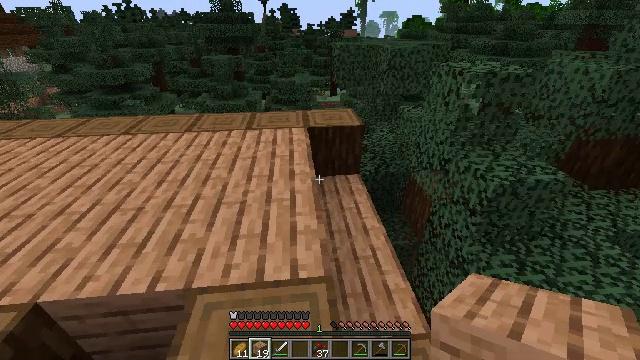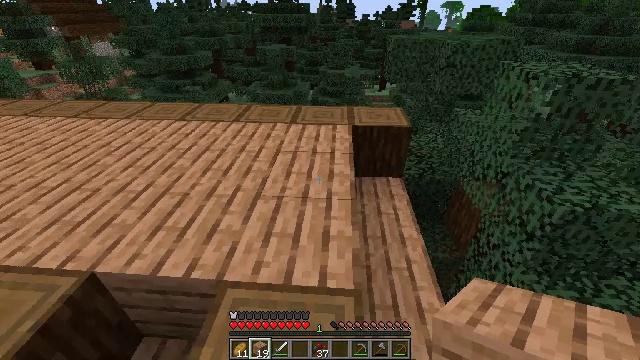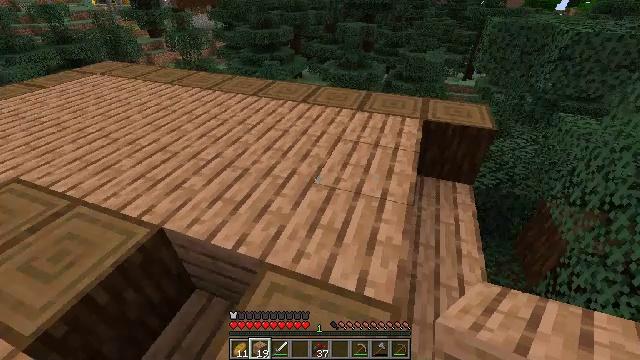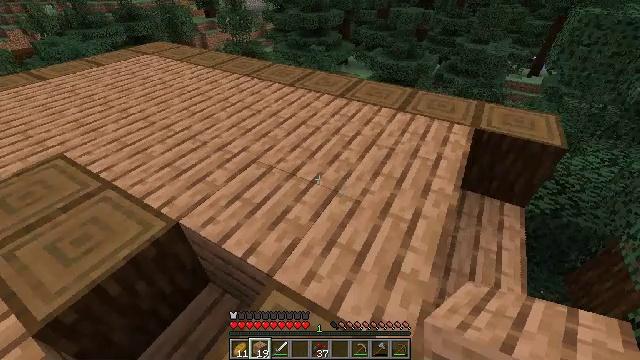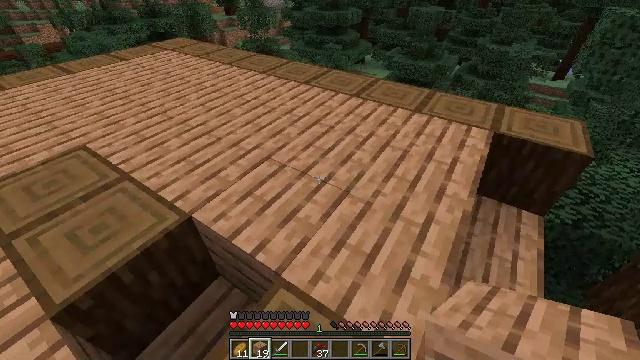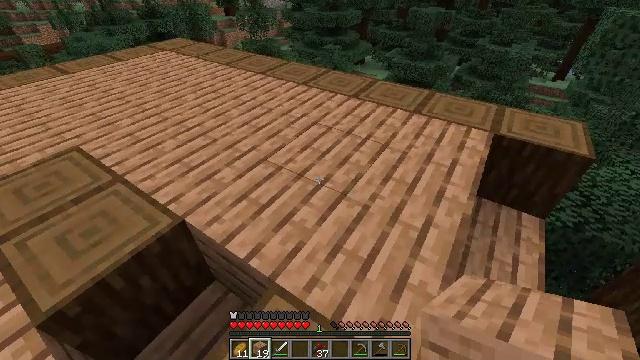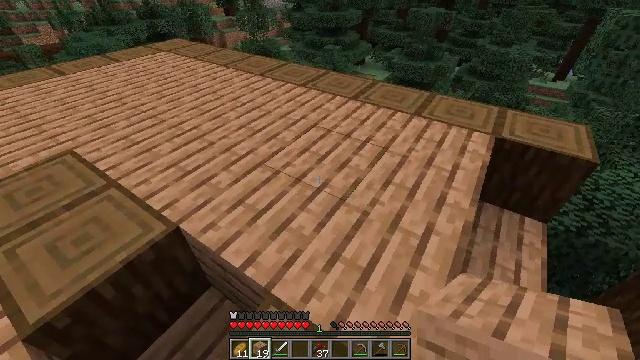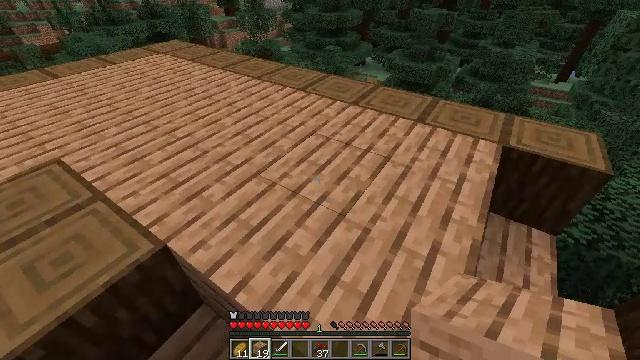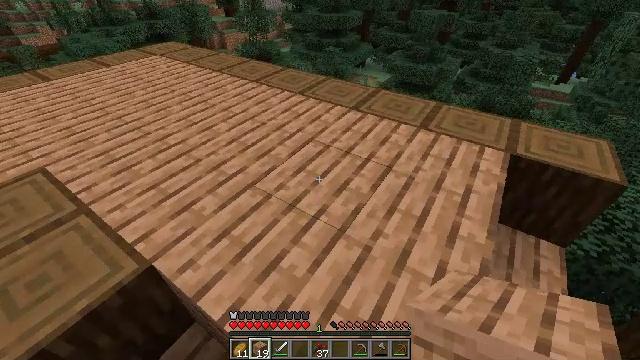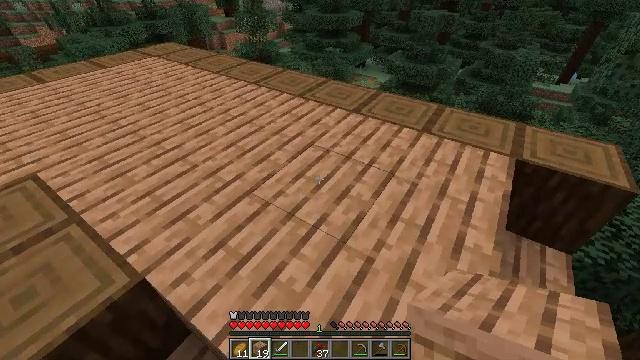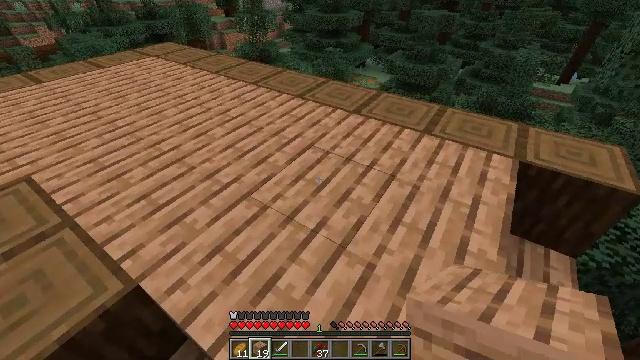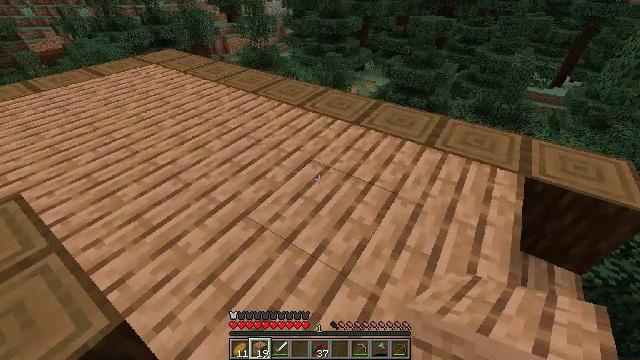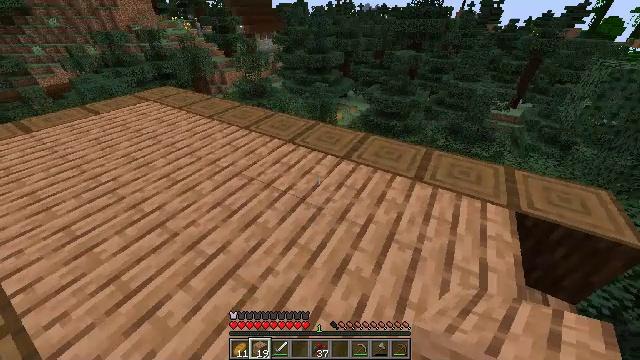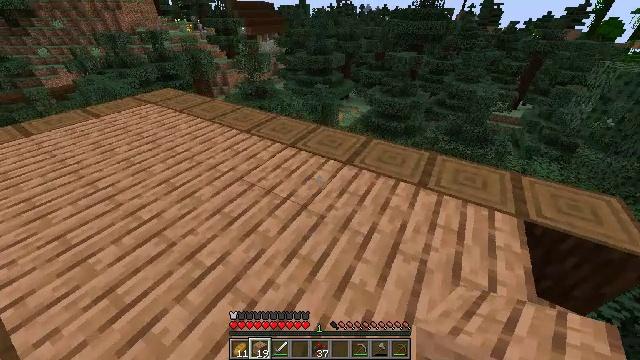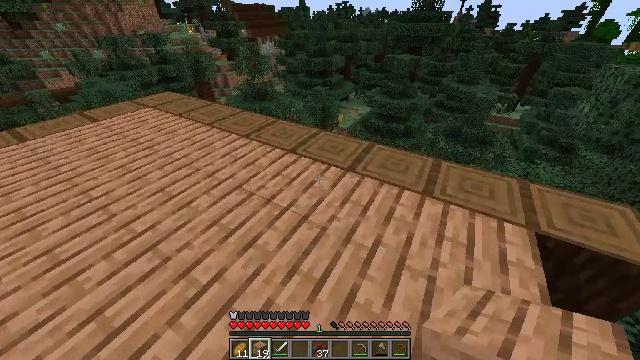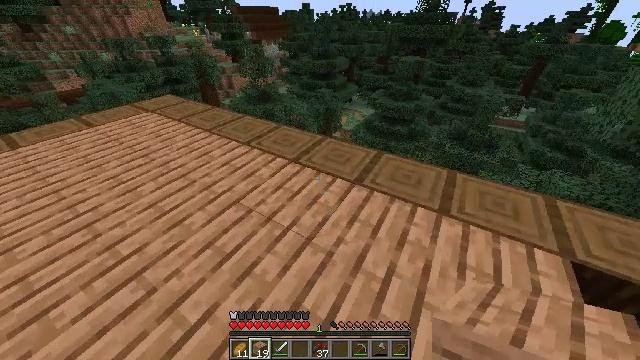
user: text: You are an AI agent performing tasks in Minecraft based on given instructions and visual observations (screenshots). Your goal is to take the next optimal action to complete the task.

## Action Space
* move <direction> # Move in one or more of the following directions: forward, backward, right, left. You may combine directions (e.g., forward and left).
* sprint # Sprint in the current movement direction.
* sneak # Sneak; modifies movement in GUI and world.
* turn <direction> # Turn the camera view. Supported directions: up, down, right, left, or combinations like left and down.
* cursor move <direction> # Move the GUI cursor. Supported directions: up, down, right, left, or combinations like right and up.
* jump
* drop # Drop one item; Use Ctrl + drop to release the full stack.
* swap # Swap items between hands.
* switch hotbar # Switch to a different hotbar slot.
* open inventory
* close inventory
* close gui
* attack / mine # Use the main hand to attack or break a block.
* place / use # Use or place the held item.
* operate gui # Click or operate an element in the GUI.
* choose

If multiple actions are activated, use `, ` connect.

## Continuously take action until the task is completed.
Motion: motion action
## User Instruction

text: Mine spruce leaves from the tree.
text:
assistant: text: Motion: move forward, turn left and down
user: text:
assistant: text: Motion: move forward, turn left and down
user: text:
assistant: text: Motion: turn left and down
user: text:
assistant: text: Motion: turn left
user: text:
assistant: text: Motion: no_op
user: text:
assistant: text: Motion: move forward
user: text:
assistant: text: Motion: move forward
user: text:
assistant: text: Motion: move forward
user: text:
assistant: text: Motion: no_op
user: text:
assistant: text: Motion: move forward
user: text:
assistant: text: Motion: move forward
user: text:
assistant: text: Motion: move forward, turn right and up
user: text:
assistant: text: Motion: move forward
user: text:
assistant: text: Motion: move forward
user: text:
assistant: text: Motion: move forward
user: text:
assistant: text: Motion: move forward, turn left and up
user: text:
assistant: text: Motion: move forward, turn right and up
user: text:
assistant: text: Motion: move forward, turn right
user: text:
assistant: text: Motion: turn right and up
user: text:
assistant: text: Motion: turn right
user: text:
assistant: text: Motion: turn right
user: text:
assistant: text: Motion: no_op
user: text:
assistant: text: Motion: no_op
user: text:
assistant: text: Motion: no_op
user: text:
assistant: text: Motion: no_op
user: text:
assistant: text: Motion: no_op
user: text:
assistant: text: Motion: no_op
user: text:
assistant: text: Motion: no_op
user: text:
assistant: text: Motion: no_op
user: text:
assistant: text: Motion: no_op